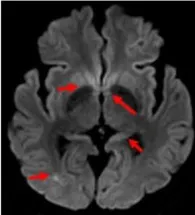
(A-H) Case 4: 68-year-old, COVID-positive female. (C-H) 3-T MRI obtained 39 days after admission. Axial DWI, T2, FLAIR, and DWI hyperintensities (red arrows): bilateral olfactory tracts, medial temporal lobes including hippocampal tails, caudate heads, fornices and posterior commissural fibers, right posterior lateral temporal lobe without restricted diffusion.
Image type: radiology (mri)